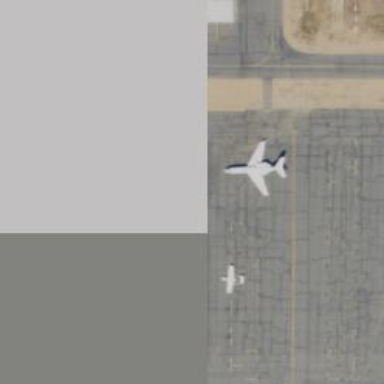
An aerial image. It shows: Image of taxiway at airport.